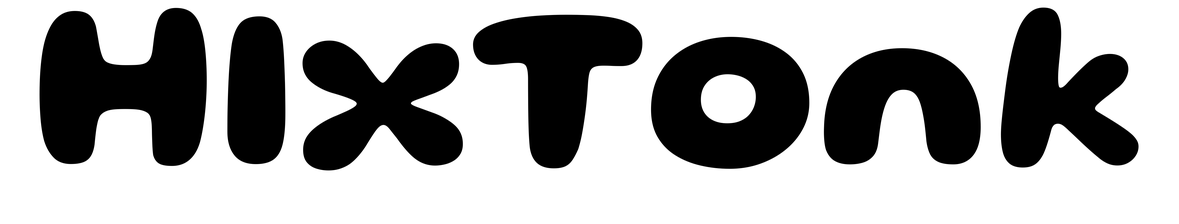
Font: Gluten_Bold